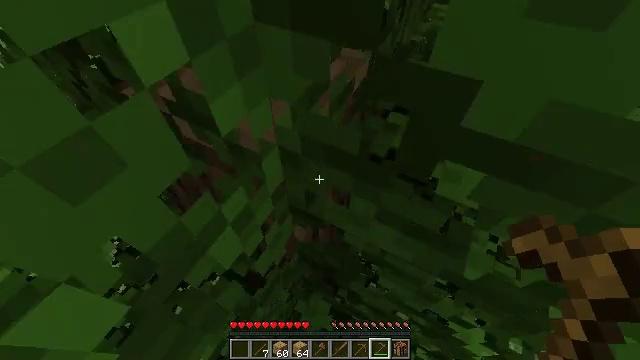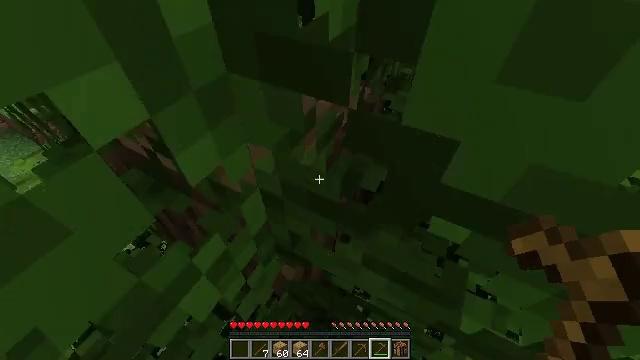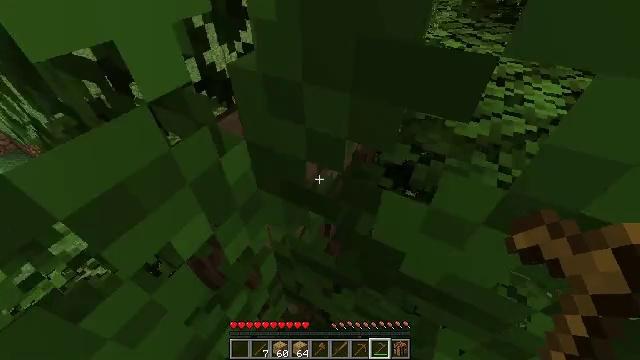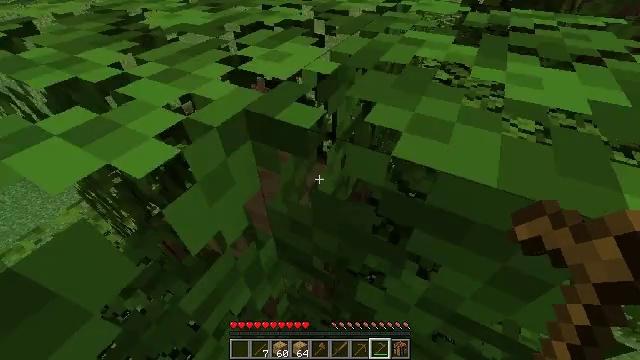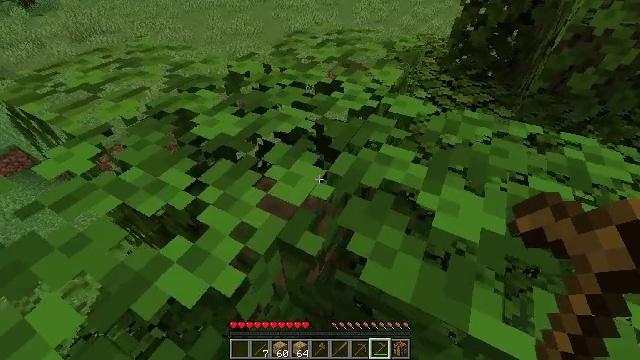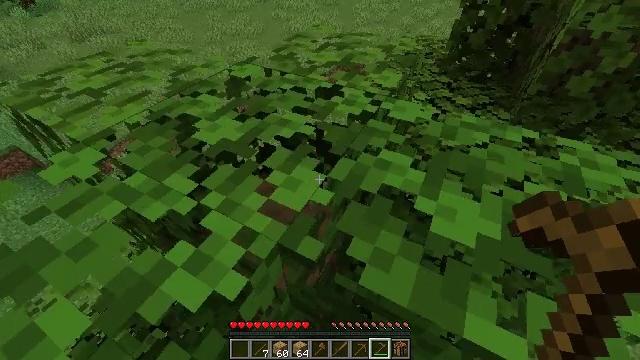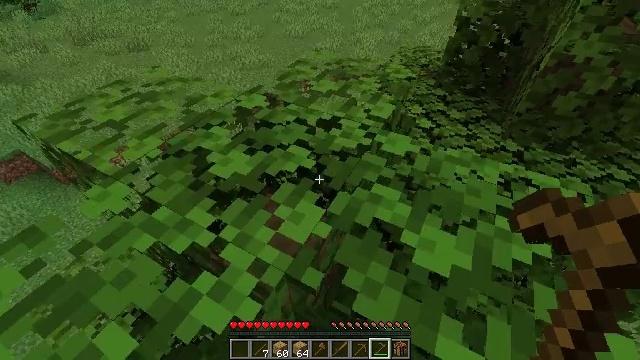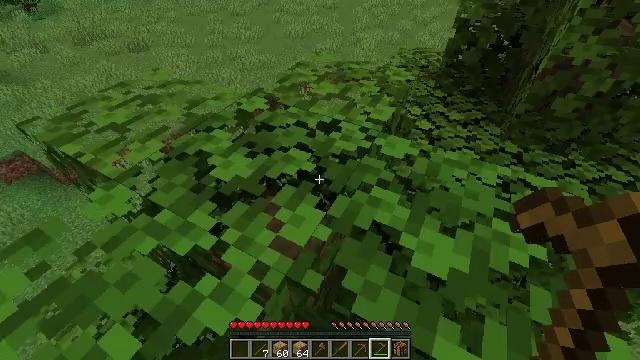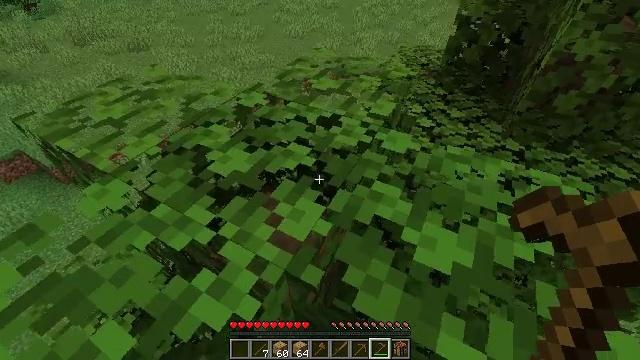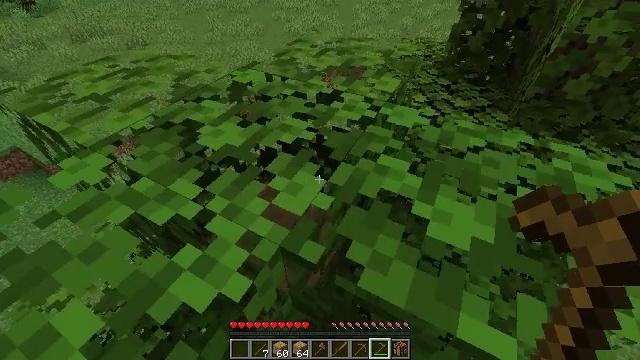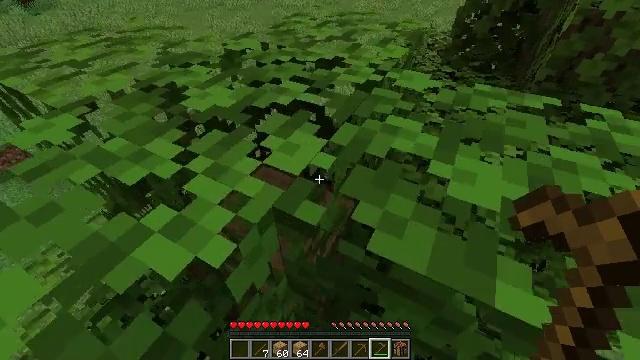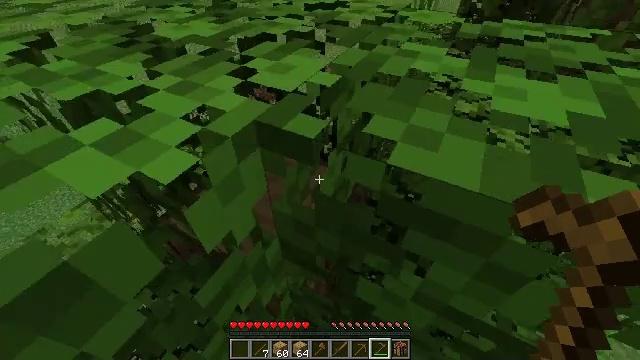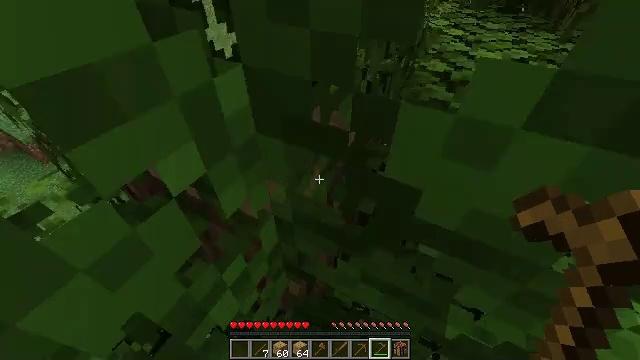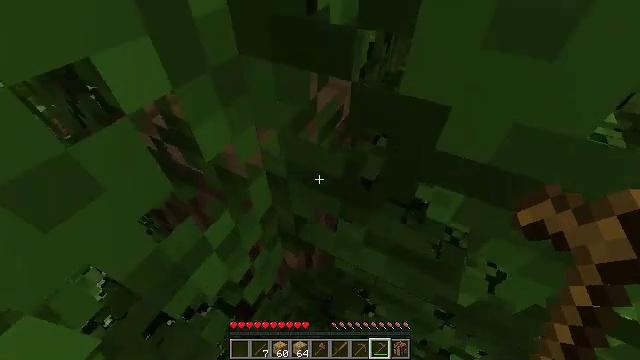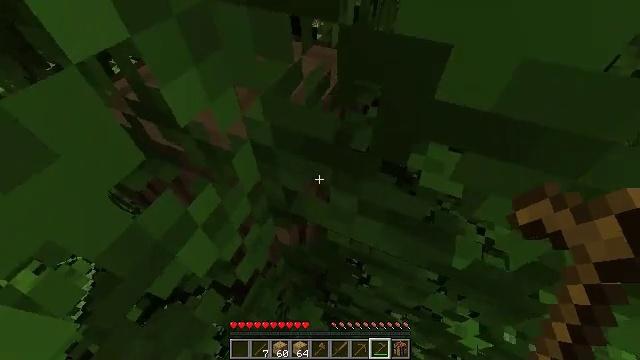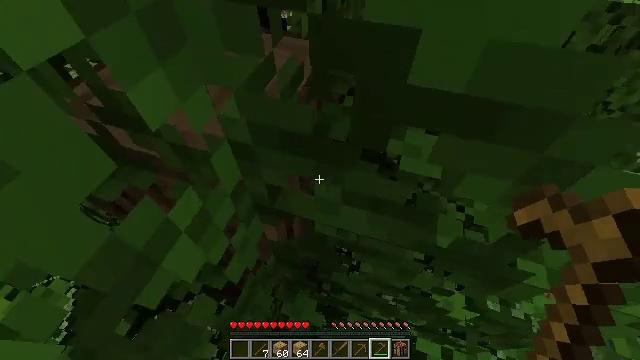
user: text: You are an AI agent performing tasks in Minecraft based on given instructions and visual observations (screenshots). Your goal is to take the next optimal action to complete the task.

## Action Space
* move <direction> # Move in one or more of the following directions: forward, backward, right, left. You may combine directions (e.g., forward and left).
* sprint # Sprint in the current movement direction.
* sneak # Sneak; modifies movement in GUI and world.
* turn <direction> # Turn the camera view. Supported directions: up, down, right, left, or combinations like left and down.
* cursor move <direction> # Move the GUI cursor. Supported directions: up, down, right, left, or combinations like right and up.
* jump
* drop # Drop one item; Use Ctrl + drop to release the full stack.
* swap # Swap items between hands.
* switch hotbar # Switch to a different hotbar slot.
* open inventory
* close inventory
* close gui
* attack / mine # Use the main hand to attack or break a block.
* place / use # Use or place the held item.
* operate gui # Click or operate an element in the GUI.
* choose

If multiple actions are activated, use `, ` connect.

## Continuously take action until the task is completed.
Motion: motion action
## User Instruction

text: Remove oak leaves from branches.
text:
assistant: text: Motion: move forward, turn up
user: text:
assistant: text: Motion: move forward, turn up, jump
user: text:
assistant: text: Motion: move forward, jump
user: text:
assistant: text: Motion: move forward, jump
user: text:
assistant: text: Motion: move forward, jump
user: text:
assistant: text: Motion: move forward, jump
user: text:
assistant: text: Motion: no_op
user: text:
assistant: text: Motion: no_op
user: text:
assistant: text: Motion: no_op
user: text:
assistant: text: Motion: no_op
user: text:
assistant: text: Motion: no_op
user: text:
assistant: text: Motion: no_op
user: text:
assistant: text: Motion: turn down
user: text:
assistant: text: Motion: turn right and down
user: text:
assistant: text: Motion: turn right and down
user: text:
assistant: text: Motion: turn right and up, attack / mine
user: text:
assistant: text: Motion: turn right, attack / mine
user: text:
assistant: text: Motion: attack / mine
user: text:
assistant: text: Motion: turn right, attack / mine
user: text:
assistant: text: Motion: attack / mine
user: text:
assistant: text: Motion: attack / mine
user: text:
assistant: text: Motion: attack / mine
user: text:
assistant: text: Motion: attack / mine
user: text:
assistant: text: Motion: move forward, attack / mine, jump
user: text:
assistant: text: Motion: move forward, turn right and up, attack / mine, jump
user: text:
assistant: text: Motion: move forward, turn right and up, attack / mine, jump
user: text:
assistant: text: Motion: move forward, turn right and up, attack / mine, jump
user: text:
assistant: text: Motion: move forward, jump
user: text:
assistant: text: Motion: move forward, jump
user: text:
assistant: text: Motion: move forward, jump